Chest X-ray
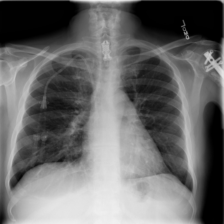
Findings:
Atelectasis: negative
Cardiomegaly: negative
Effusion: positive
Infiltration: positive
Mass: negative
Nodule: negative
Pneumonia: negative
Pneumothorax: negative
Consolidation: negative
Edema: negative
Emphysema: negative
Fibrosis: negative
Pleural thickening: negative
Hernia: negative